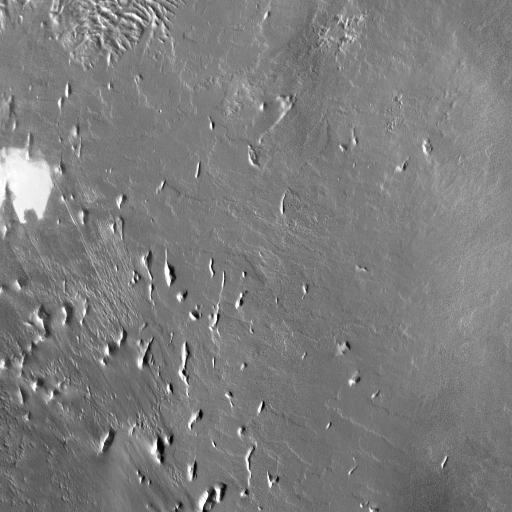
Crater classes present: Background